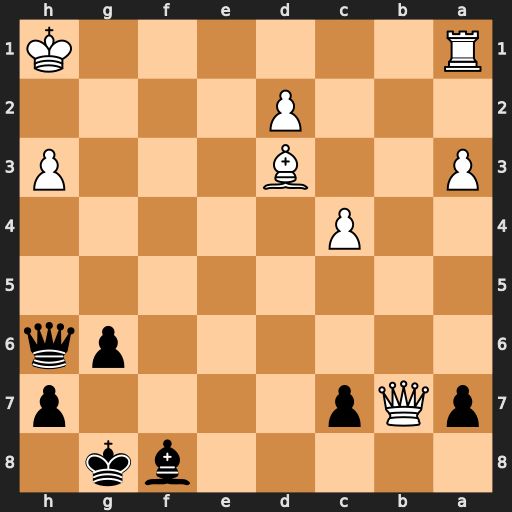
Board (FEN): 5bk1/pQp4p/6pq/8/2P5/P2B3P/3P4/R6K
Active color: b
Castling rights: -
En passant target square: -
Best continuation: Qxh3+ Kg1 Bc5#